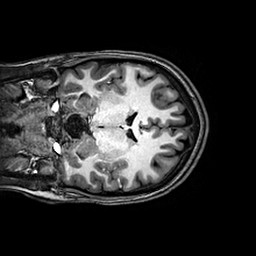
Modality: T1w
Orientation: coronal
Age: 20
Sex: female